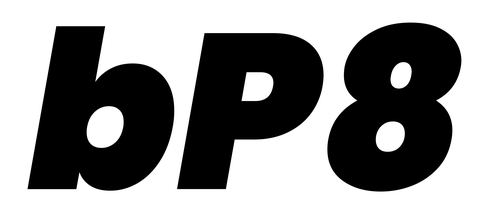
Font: Poppins-BlackItalic